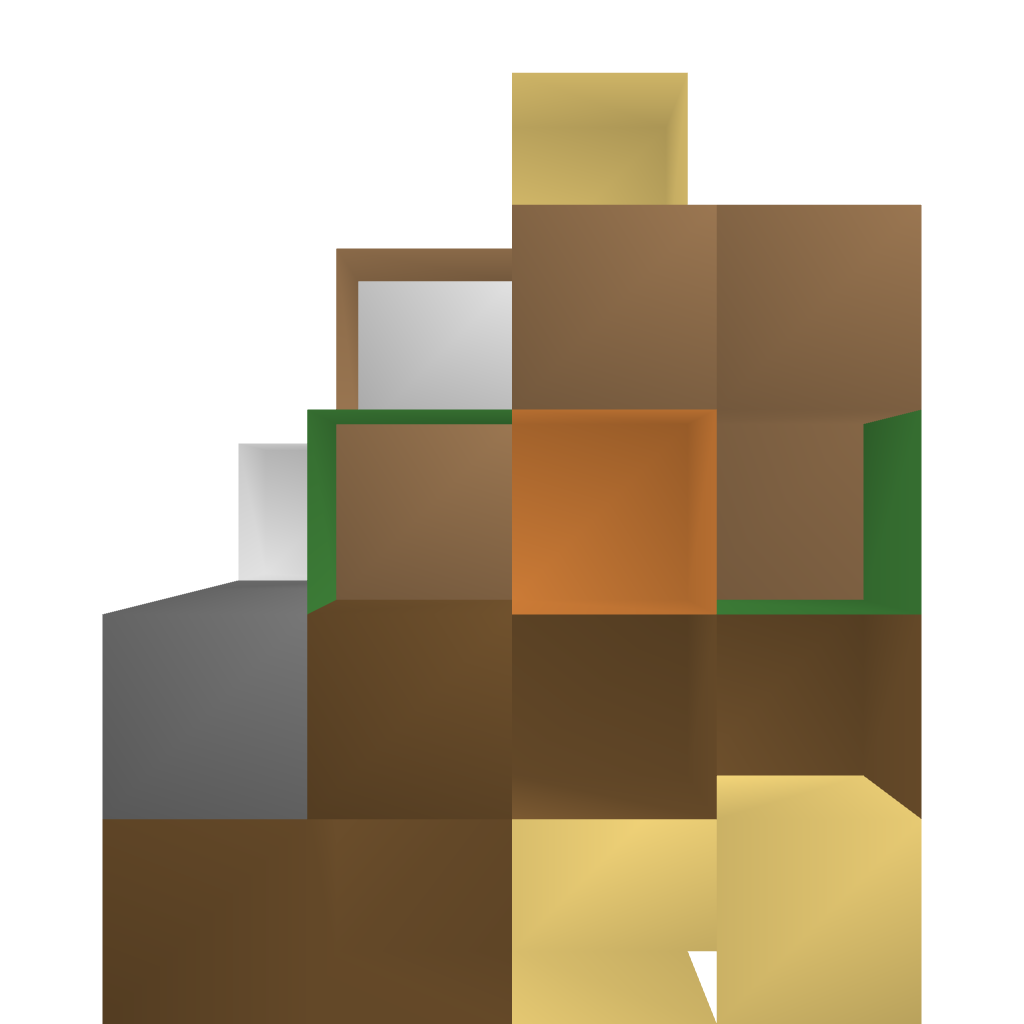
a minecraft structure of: Smallest Minecraft house [with all you will need :)] bad low quality